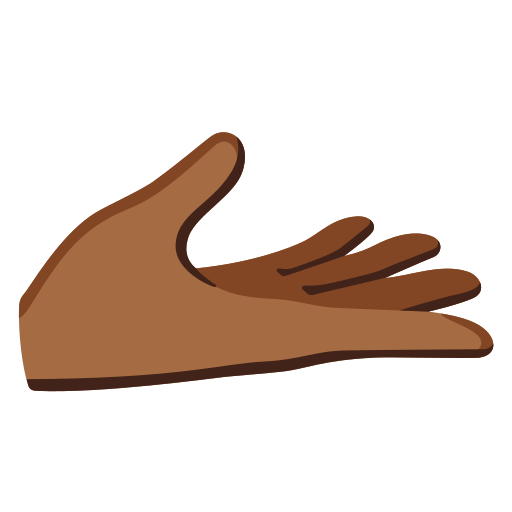
Emoji: 🫴🏾